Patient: sex F, age 56
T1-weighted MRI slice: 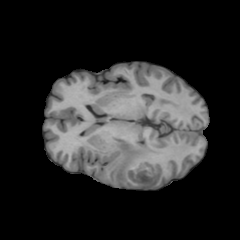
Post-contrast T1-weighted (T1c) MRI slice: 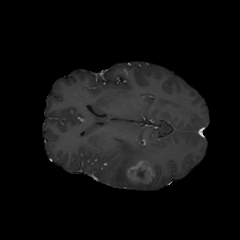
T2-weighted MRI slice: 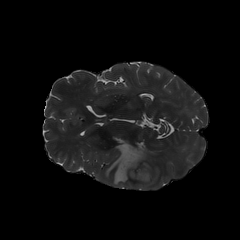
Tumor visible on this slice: yes
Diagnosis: Glioblastoma, IDH-wildtype
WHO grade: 4